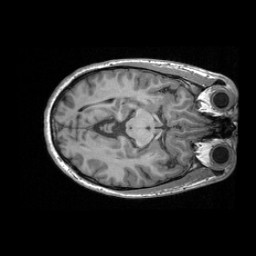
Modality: T1w
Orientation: axial
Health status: healthy
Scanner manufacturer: siemens
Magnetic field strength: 3 T
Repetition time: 2.3 s
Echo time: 0.00287 s